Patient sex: F
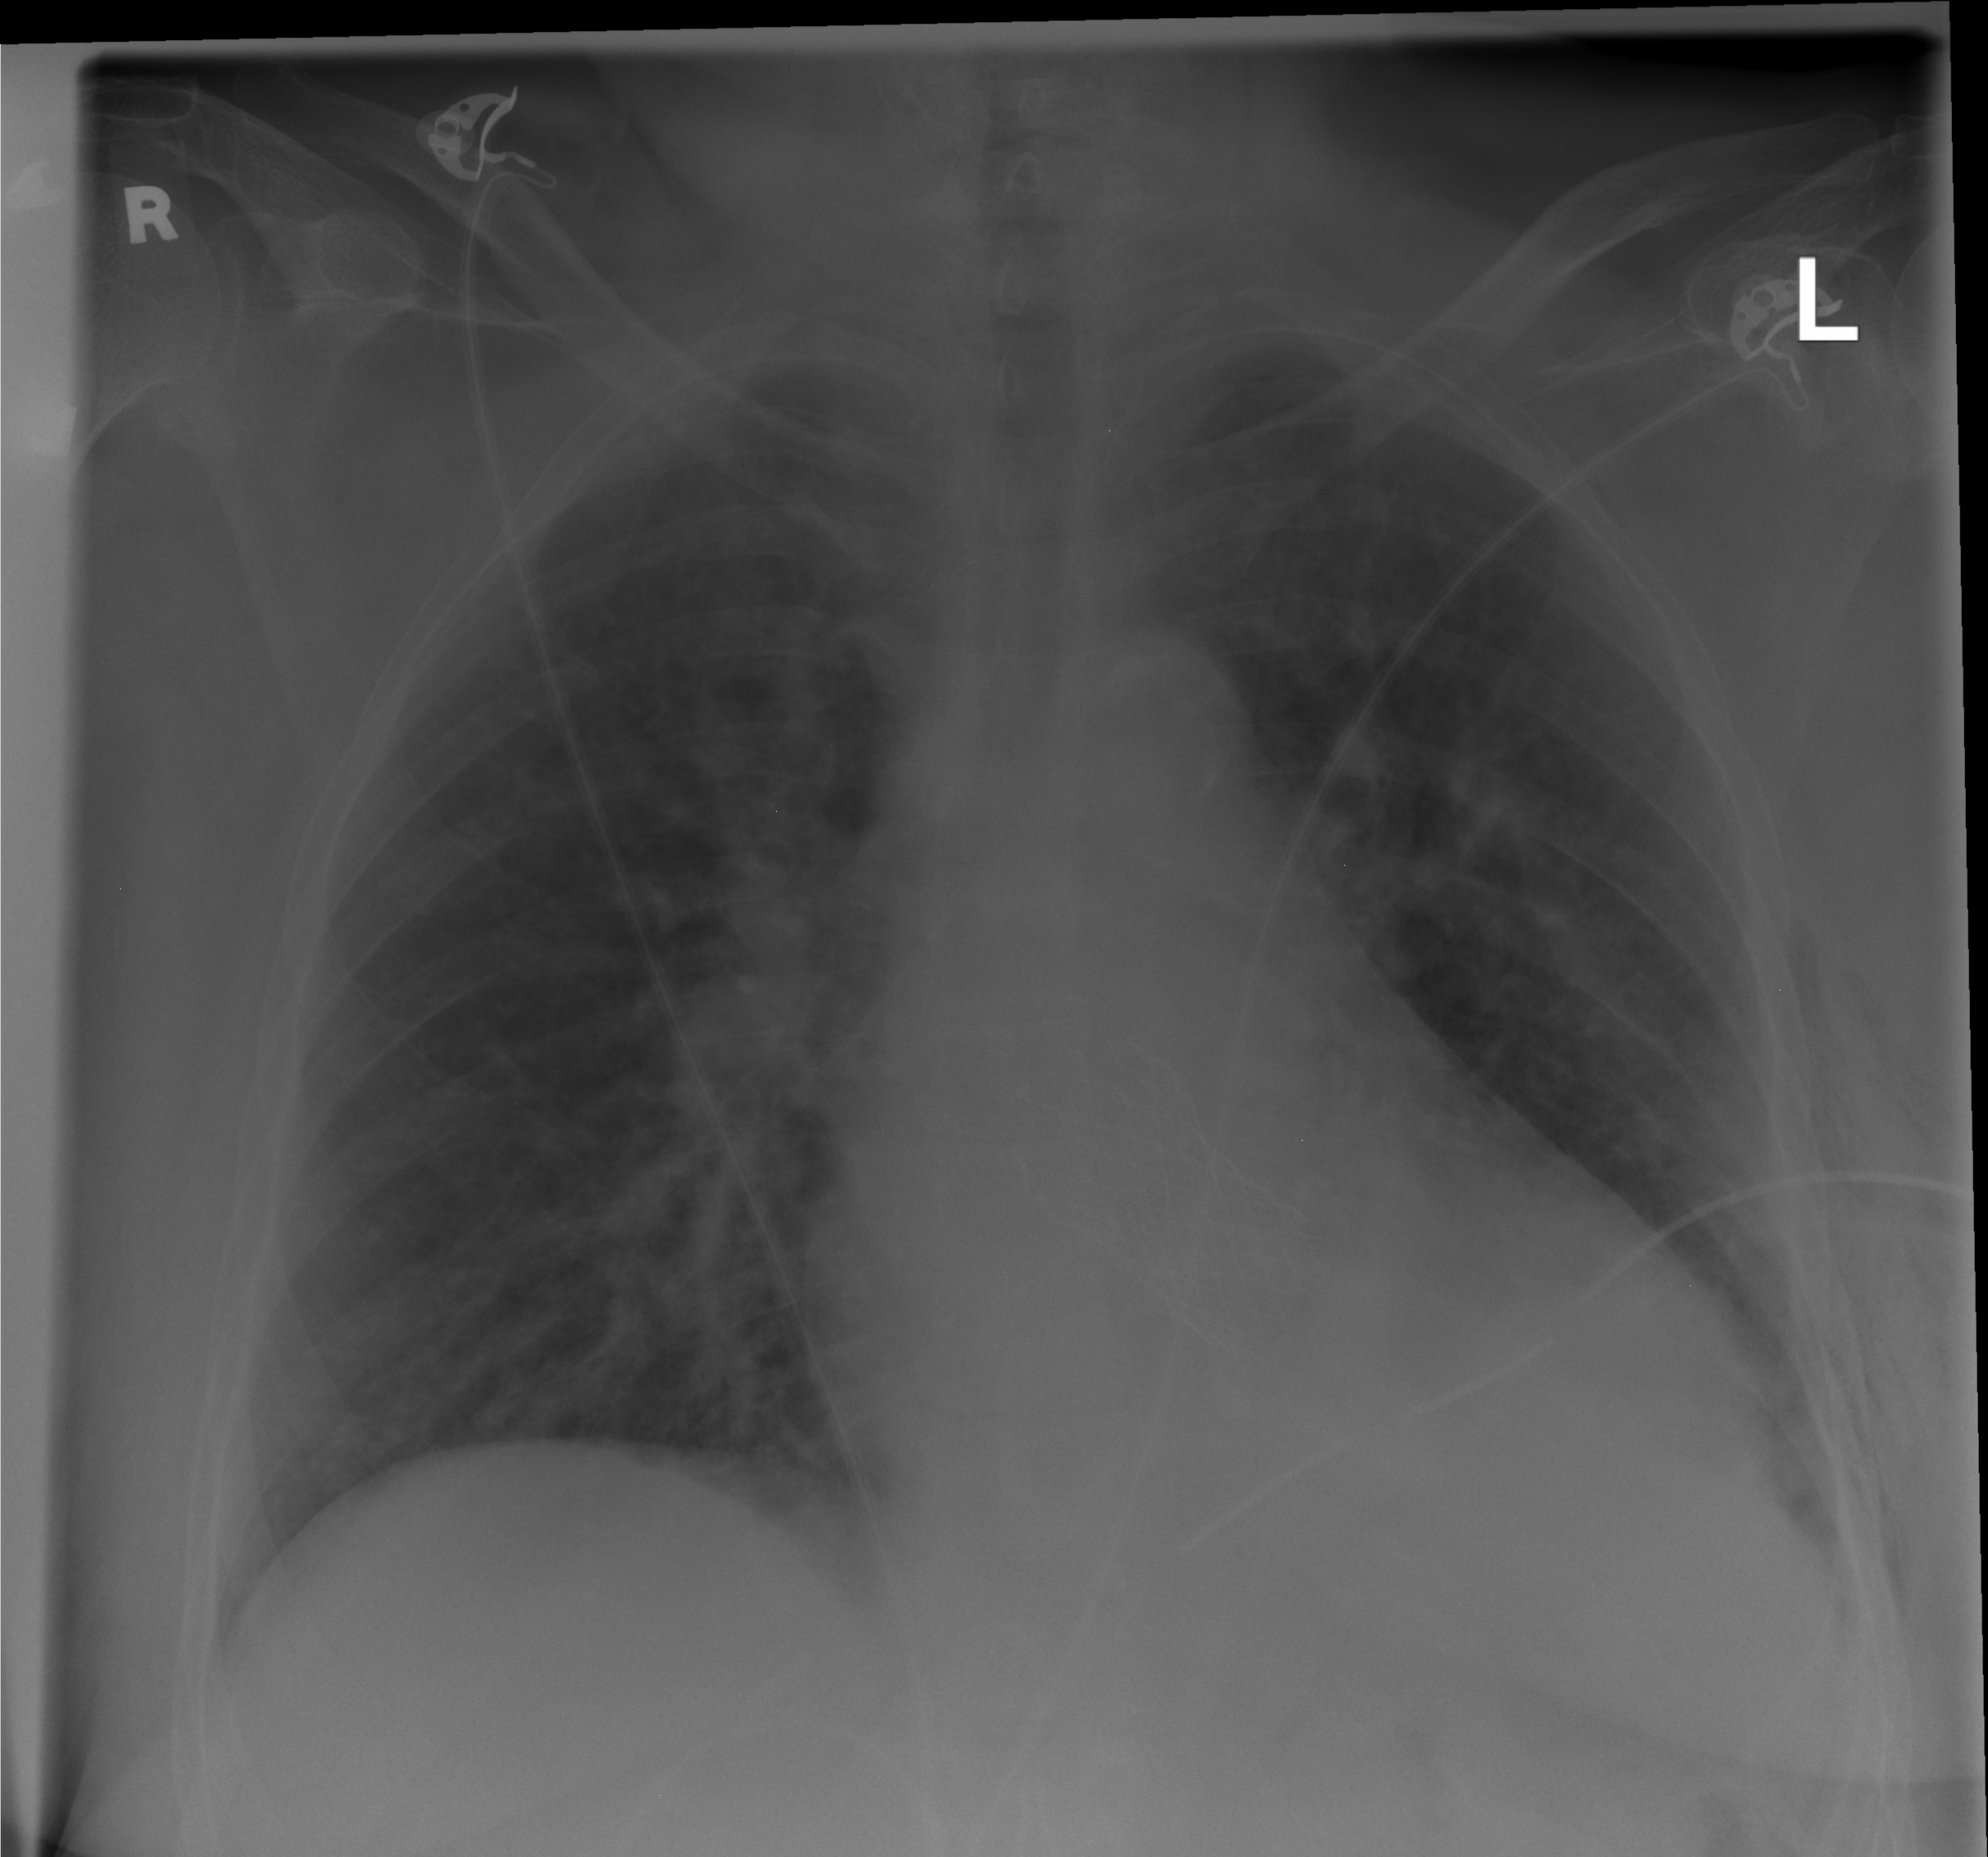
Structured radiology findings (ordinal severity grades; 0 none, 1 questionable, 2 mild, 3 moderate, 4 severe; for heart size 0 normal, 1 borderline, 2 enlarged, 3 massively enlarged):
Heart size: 2
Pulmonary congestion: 2
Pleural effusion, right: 0
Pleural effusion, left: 2
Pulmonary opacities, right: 1
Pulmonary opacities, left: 0
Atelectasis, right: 0
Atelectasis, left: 2